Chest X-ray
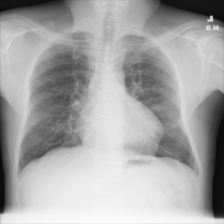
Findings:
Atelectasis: negative
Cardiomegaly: negative
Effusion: negative
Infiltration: negative
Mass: negative
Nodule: positive
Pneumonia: negative
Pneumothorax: negative
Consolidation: negative
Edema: negative
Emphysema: negative
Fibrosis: negative
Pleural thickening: negative
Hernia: negative